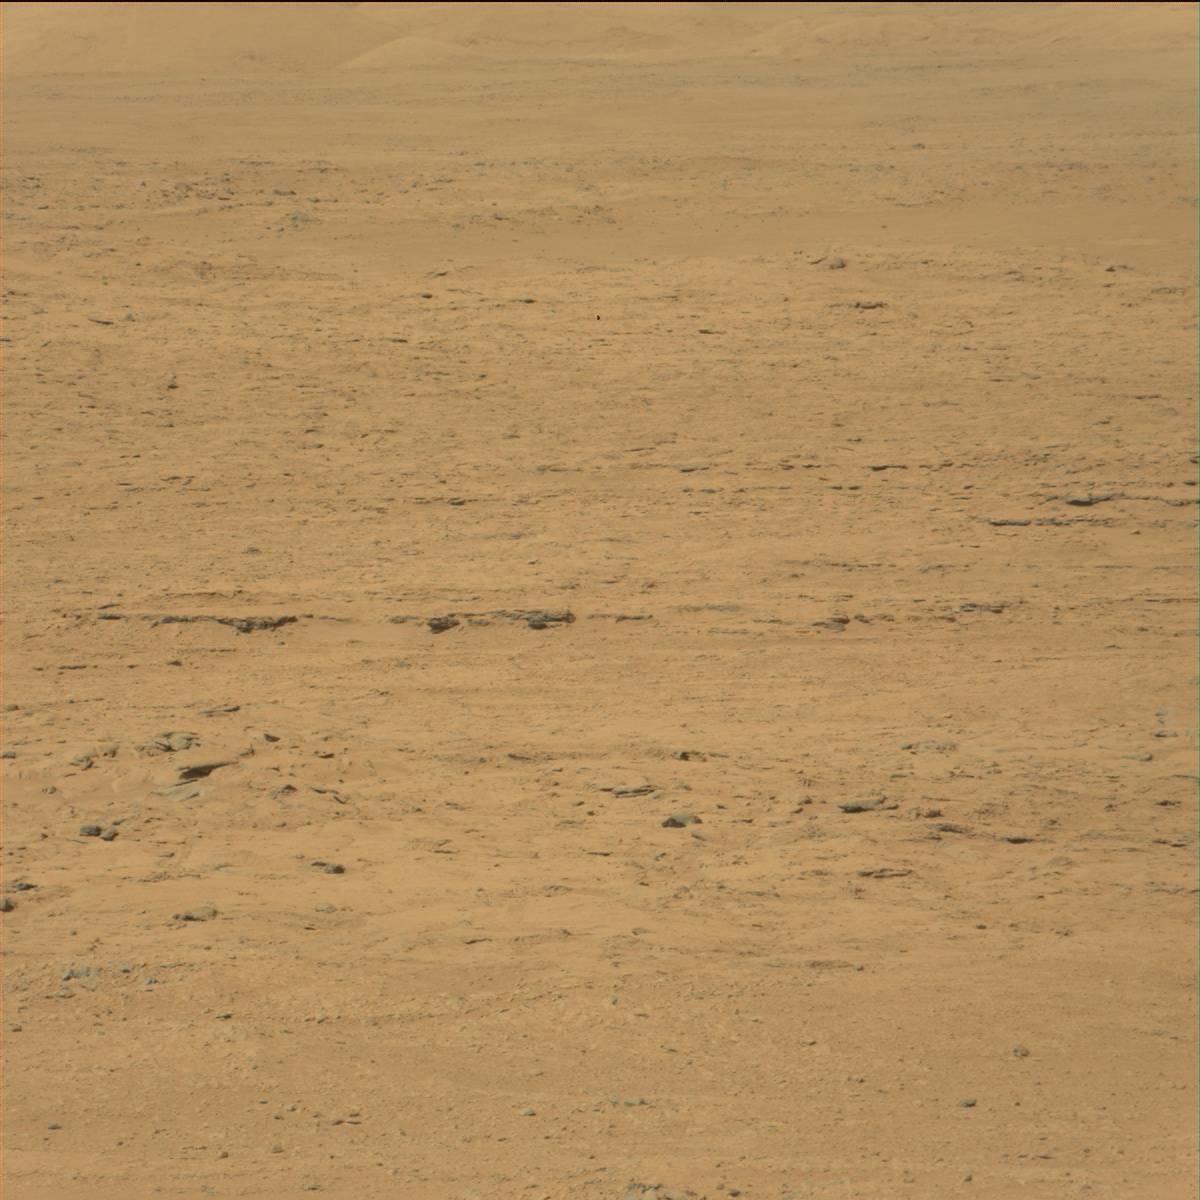
Terrain classes present: Bedrock, Ridge, Rock, Sand / Soil